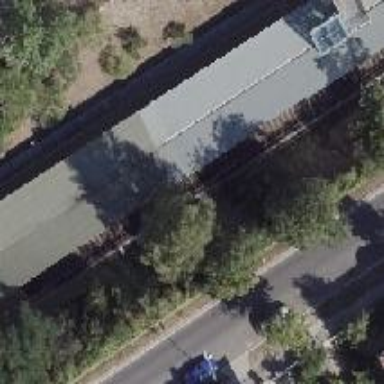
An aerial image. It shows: Subway station. It serves as railway and public transport station.